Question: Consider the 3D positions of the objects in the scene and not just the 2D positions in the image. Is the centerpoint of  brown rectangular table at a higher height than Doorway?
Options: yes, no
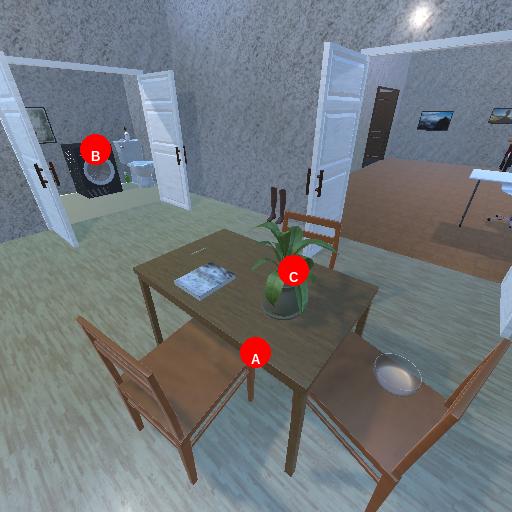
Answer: yes